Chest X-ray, PA view. Patient: 31 years old, sex M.
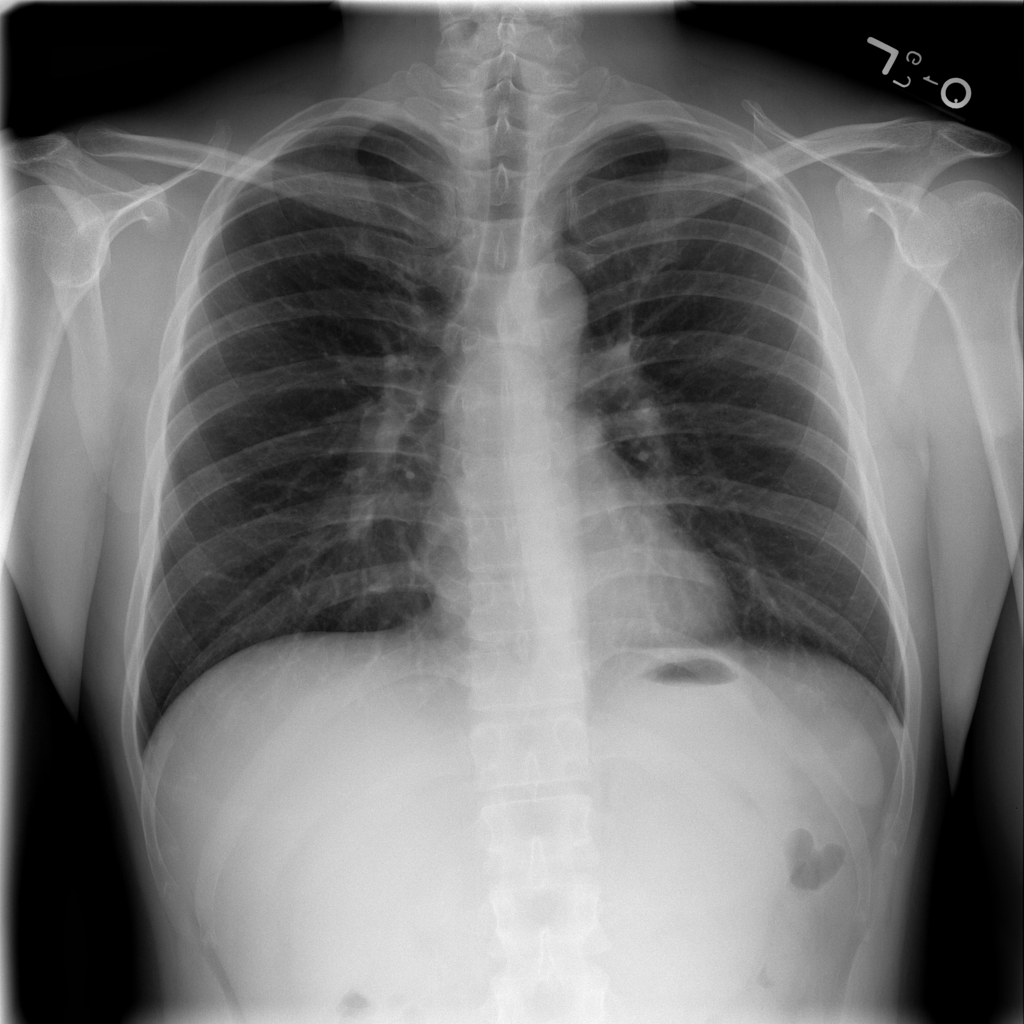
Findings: No Finding